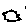
Label: cloud